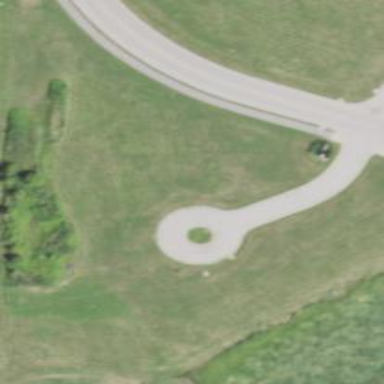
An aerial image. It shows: Turning loop on the road.